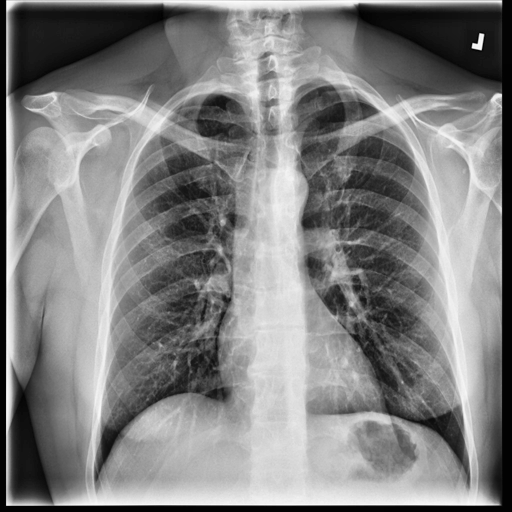
Finding: NORMAL